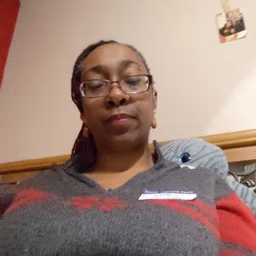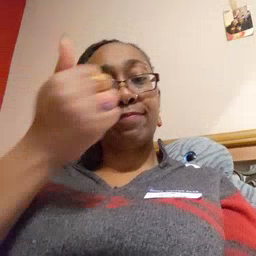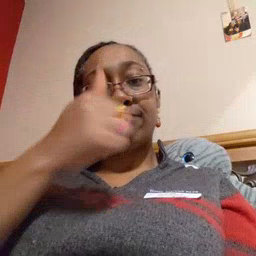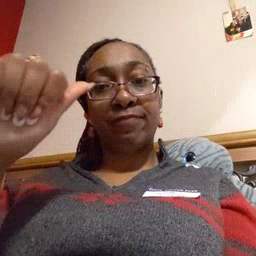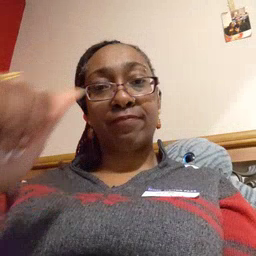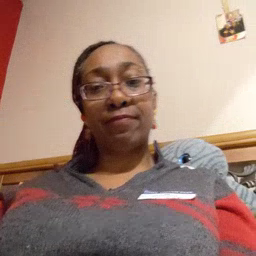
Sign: any